Field crop: maize
Growth stage: 2
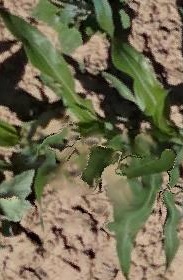
Species: maize